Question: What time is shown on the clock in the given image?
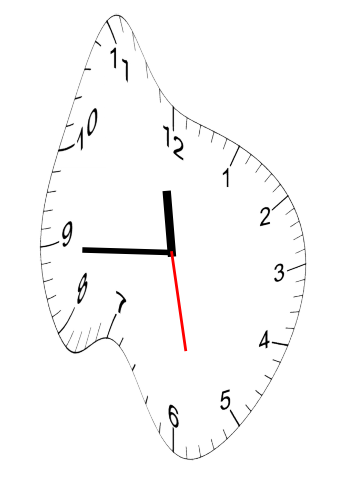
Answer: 11:44:28